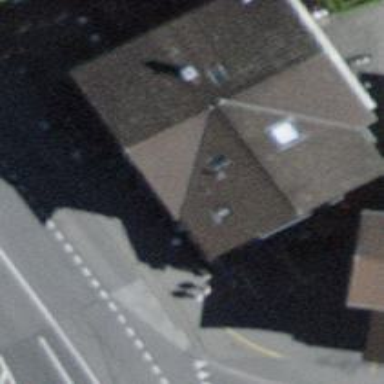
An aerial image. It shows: Pub.